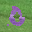
Label: 0